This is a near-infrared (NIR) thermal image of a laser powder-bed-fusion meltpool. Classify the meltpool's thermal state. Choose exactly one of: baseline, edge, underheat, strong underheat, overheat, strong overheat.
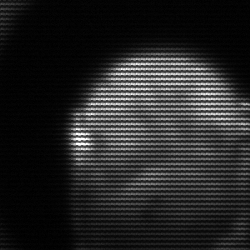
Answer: edge